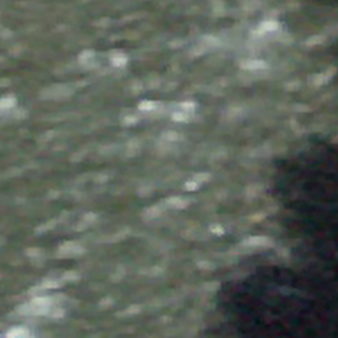
Label: other